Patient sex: M
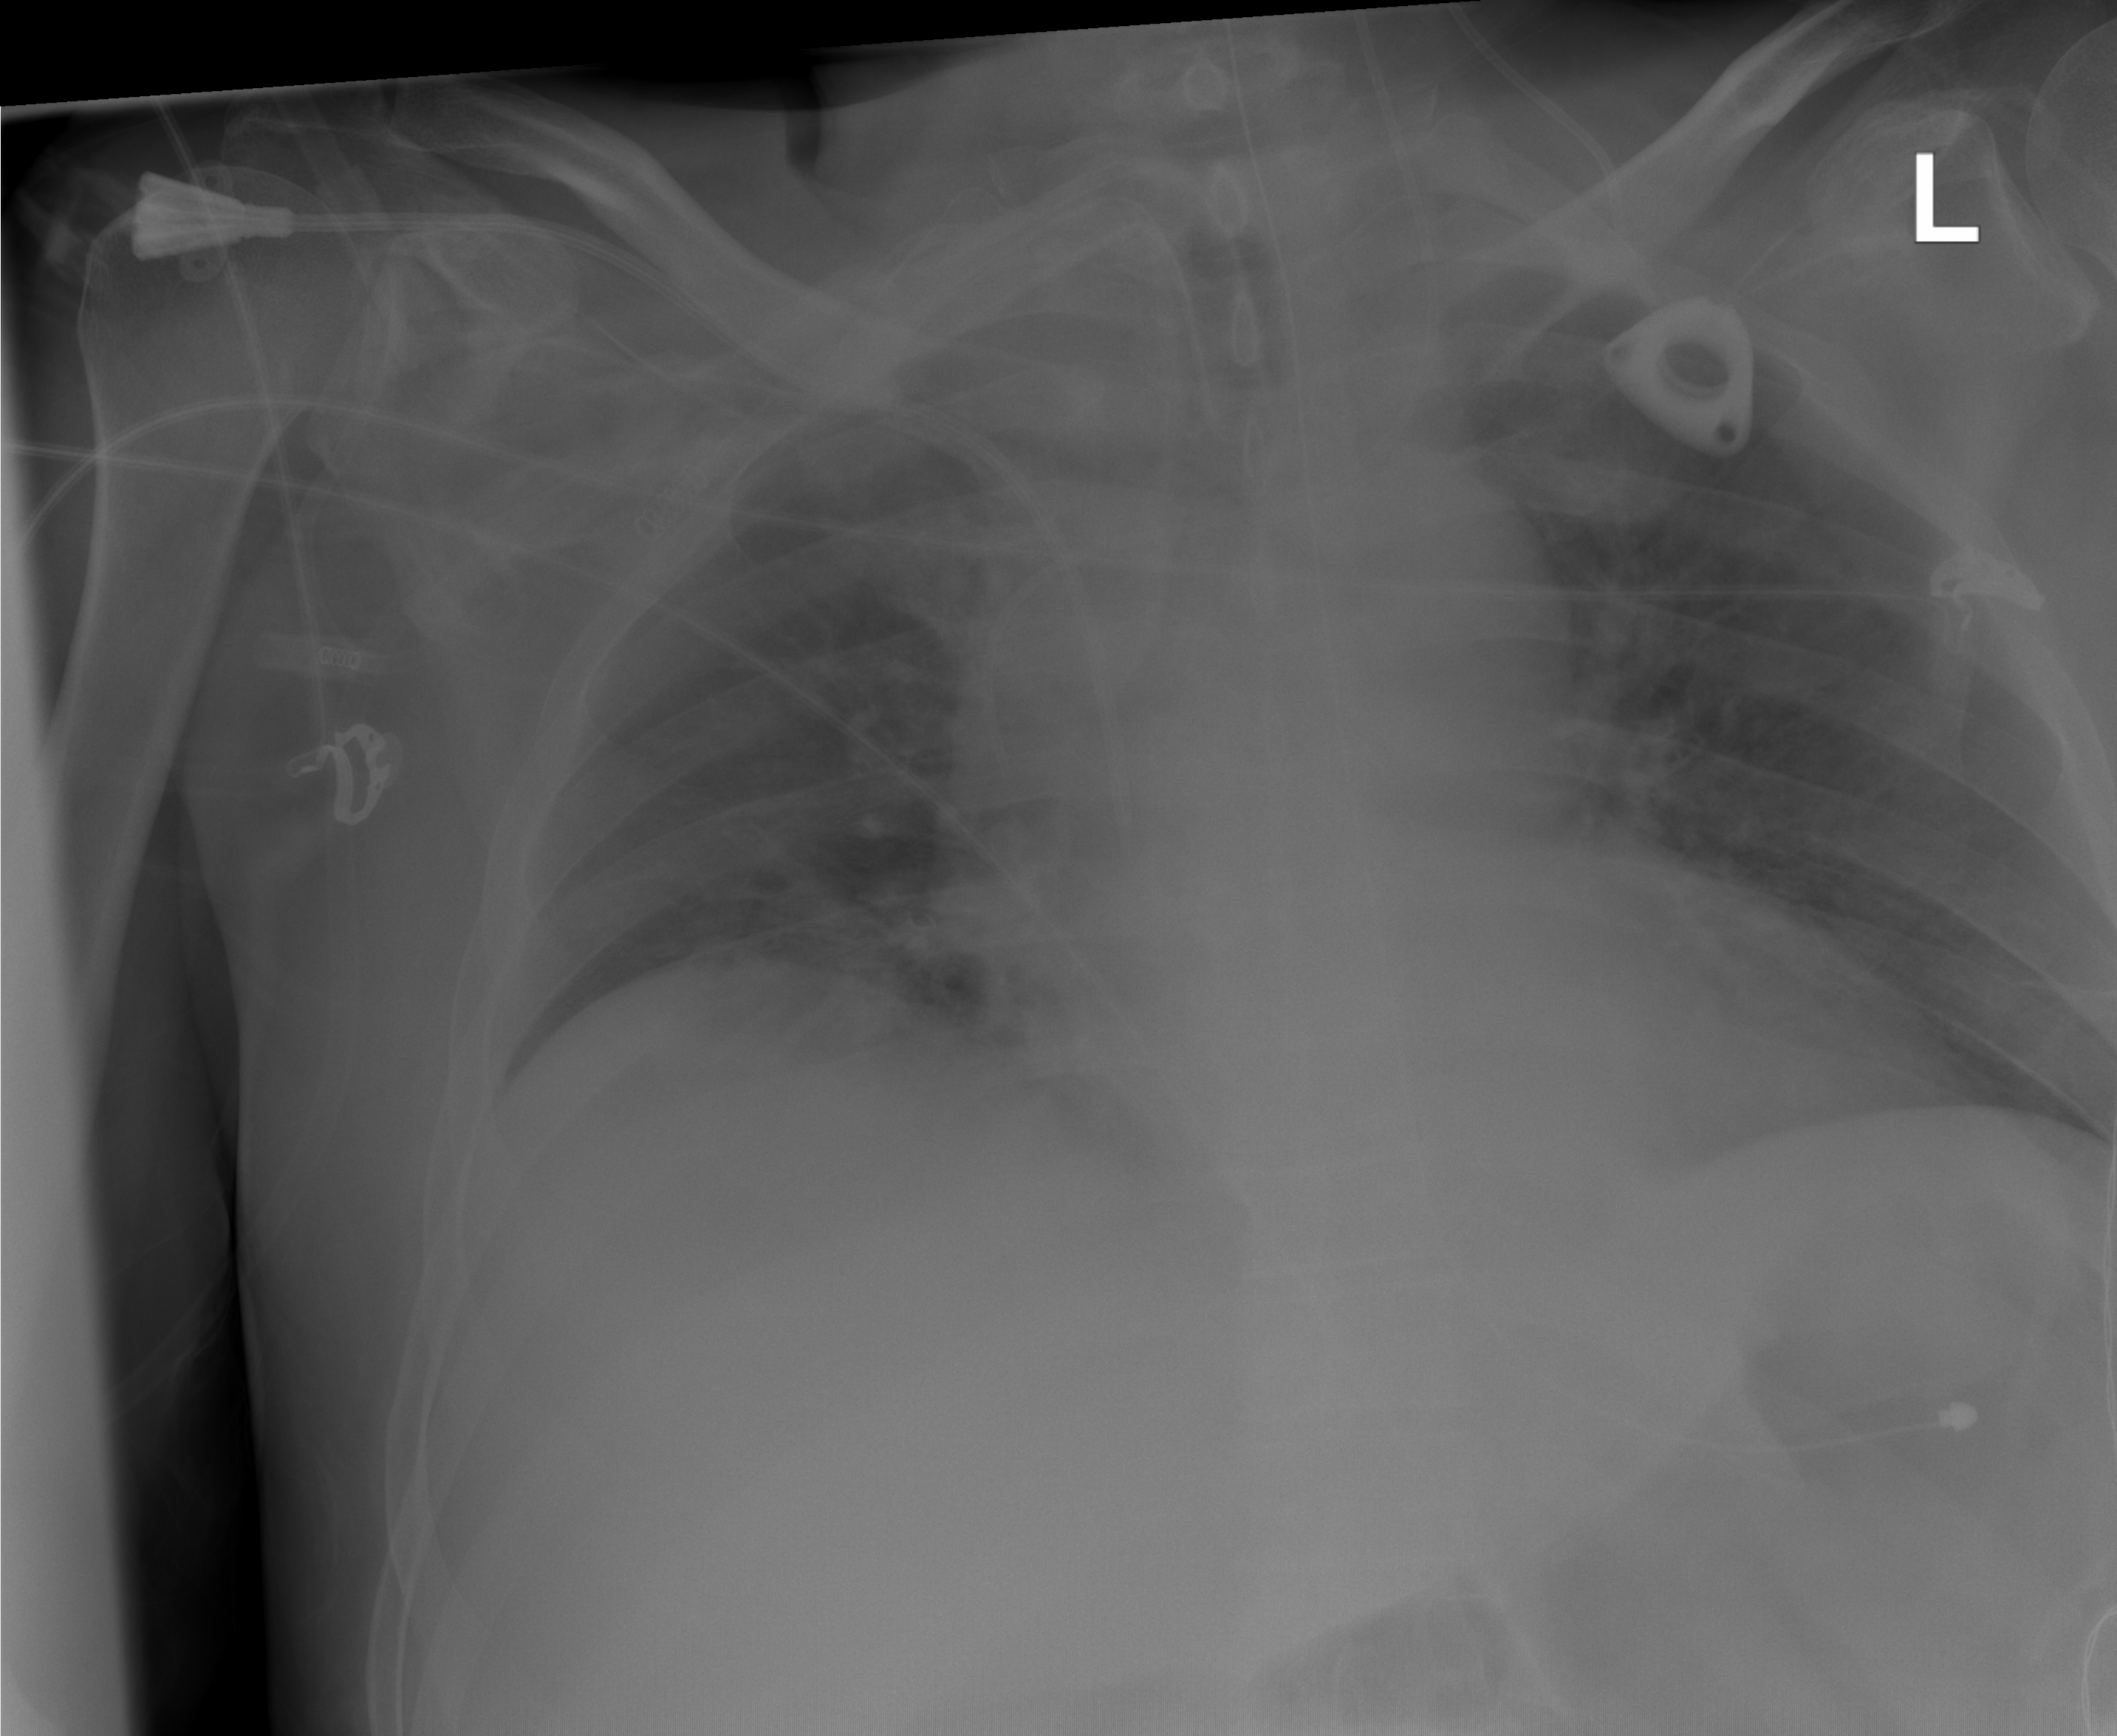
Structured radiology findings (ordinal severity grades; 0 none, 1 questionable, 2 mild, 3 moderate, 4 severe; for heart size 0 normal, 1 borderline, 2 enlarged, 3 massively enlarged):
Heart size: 0
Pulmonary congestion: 2
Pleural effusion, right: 0
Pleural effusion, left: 0
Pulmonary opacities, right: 2
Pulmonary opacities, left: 2
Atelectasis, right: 0
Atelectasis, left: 2